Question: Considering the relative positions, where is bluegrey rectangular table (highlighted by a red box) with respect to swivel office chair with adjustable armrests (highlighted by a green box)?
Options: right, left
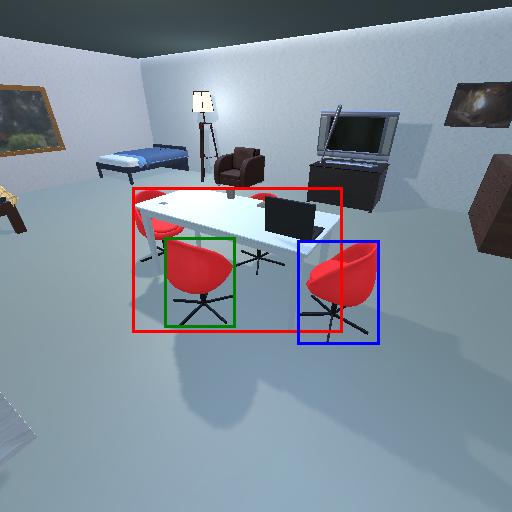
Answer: right